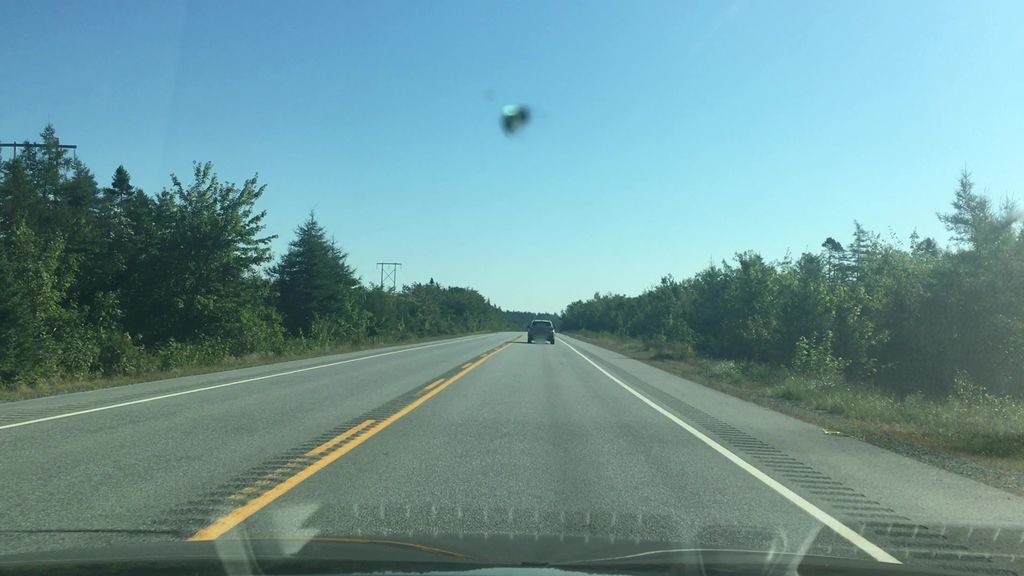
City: halifax